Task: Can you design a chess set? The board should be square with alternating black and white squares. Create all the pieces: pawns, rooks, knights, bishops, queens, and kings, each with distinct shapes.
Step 1450:
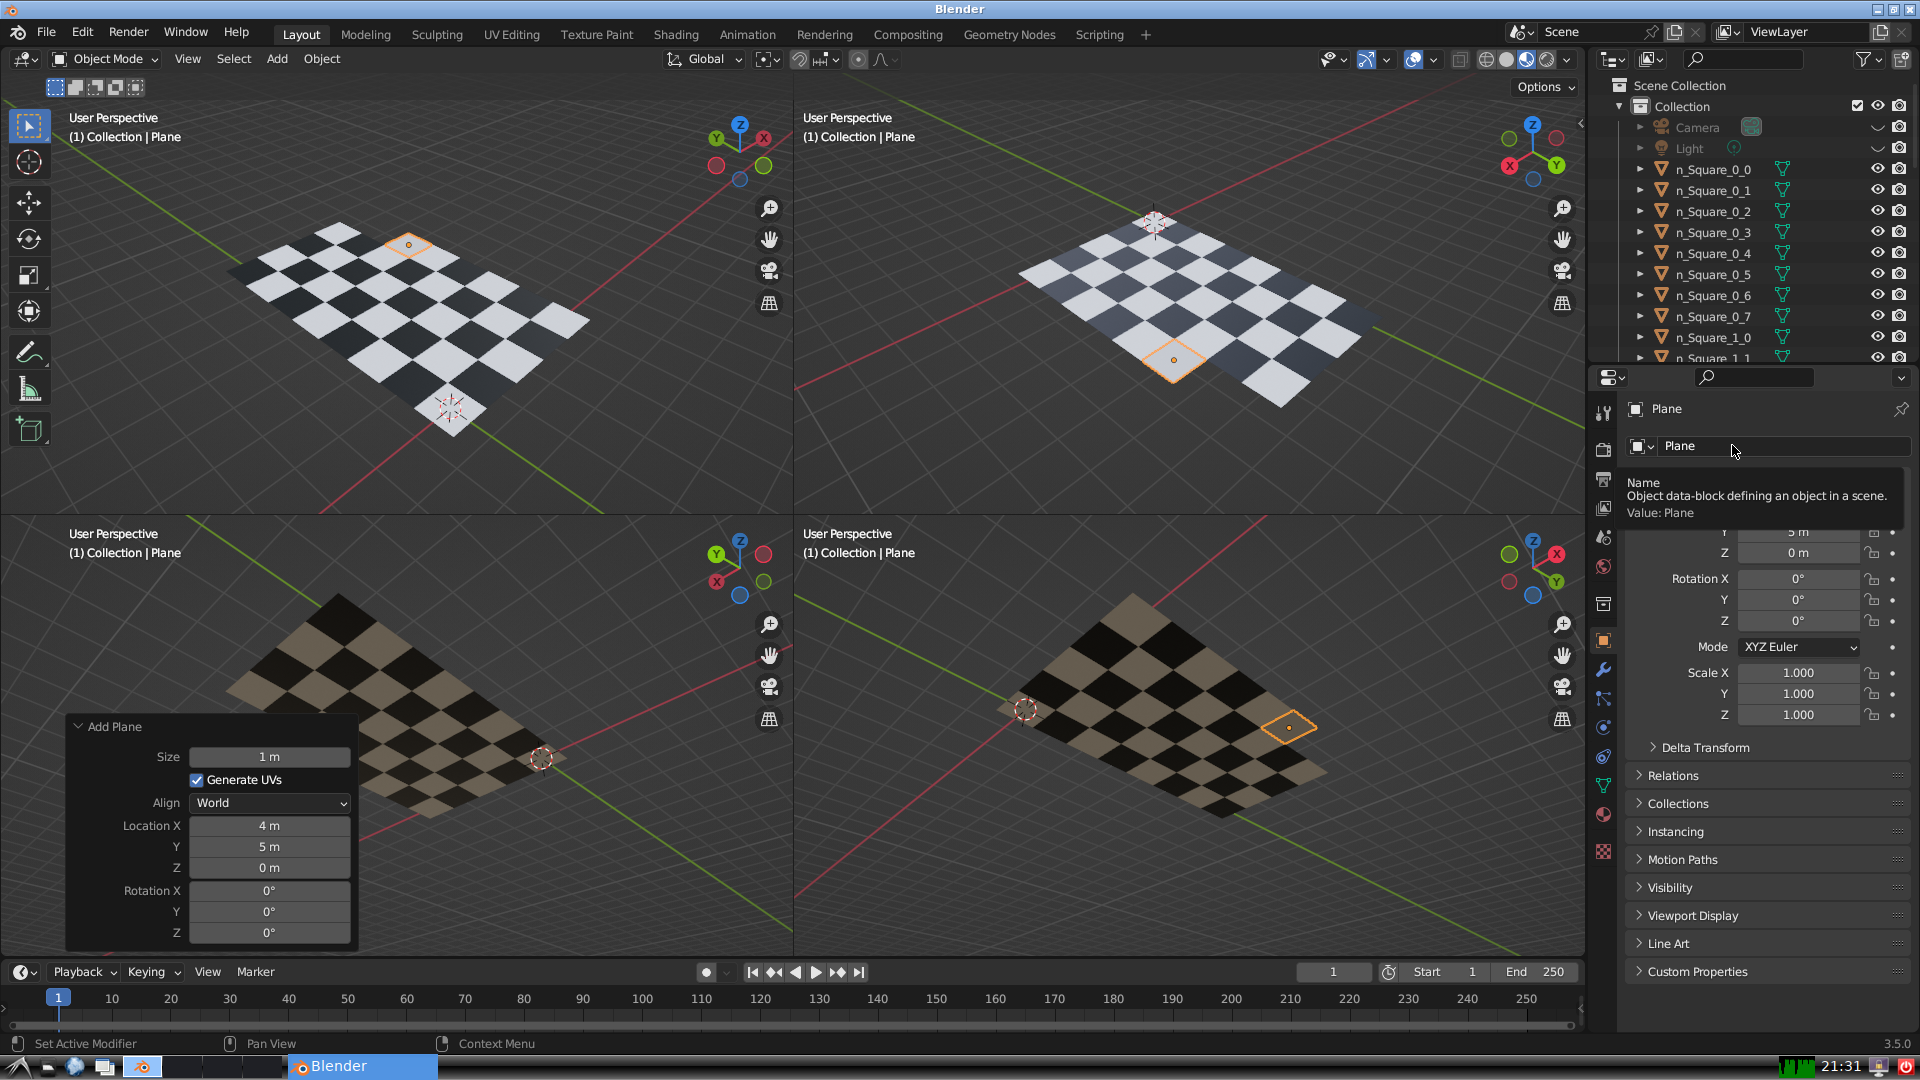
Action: click: no